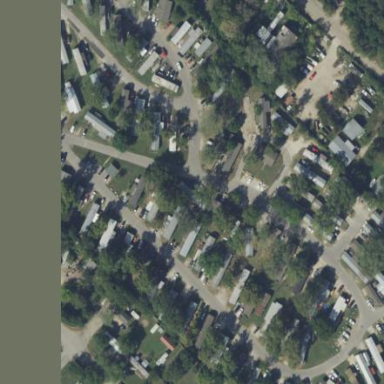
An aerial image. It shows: Caravan site for tourism.